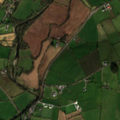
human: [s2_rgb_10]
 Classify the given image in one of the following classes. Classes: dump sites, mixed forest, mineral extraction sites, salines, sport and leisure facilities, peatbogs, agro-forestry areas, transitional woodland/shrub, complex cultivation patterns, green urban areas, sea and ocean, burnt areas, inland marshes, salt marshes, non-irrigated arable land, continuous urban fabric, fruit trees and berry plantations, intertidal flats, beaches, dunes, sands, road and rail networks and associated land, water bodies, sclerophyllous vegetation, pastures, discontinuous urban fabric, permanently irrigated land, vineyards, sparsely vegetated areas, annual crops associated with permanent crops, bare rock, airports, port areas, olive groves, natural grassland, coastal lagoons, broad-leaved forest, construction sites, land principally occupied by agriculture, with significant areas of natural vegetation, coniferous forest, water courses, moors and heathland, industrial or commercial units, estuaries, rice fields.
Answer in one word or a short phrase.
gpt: non-irrigated arable land, pastures